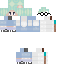
A male human skin with pale skin, wearing brown long hair dressed in a blue hoodie and blue pants, featuring a closed mouth.